Field crop: tomato
Growth stage: 1
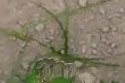
Species: cyperus